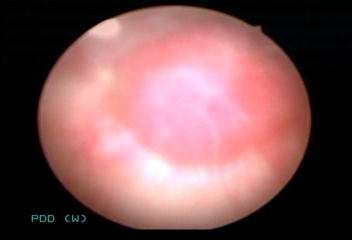
Modality: WLC
Class: Malignant
Subclass: HighGradePapillary
Lesion: L1
Stage: T1
Morphology: Papillary
Bladder cancer association: Yes
Annotated structures: Tumor